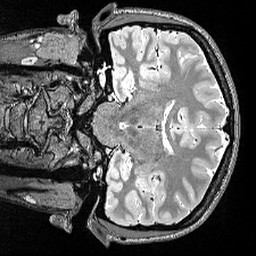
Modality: T2w
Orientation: coronal
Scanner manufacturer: siemens
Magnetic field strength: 3 T
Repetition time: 3.2 s
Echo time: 0.566 s